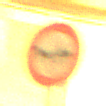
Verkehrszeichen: VerbotGespannfuhrwerke
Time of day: Night
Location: Outdoor (Urban)
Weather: Clear
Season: NotSpecified
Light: Artificial